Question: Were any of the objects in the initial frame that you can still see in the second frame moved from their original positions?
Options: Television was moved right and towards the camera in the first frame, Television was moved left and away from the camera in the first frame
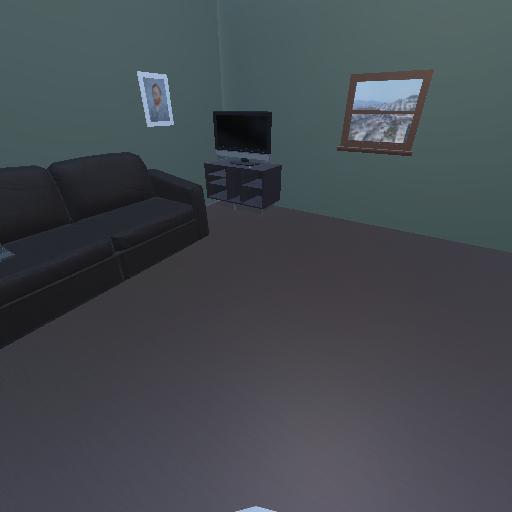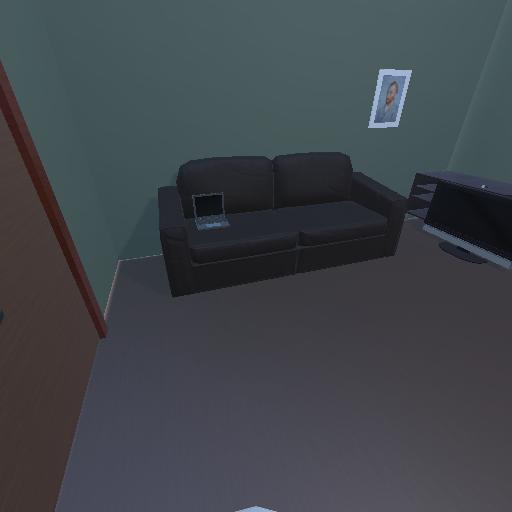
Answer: Television was moved right and towards the camera in the first frame